Question: I have a model, and in that model I have 2 enumerable items of another model. Like so:
'''
public class InvoiceModel
{
public int? InvoiceId { get; set; }
public IEnumerable<ItemModel> Items { get; set; }
public IEnumerable<ItemModel> AvailableItems { get; set; )
public decimal? SubTotal { get; set; }
public decimal? Discounts { get; set; }
public decimal? Taxes { get; set; }
public decimal? Total { get; set; }
}
'''
the ItemModel looks like so:
'''
public class ItemModel
{
public int? Id { get; set; }
public decimal? Amount { get; set; }
public string Name { get; set; }
public string Description { get; set; }
public decimal? UnitCost { get; set; }
public int? Quantity { get; set; }
}
'''
Now in the view, the user is creating an invoice, adding Item models (Items) to the invoice based on AvailableItems in a view that looks like a table.
So we have a table, where each row represent's items added to the invoice. The last row has a drop down list for selection populated by AvailableItems to dynamically add the item they choose from the drop down list to the bottom of the table just before the last row that has the selection for a new item. It also adds the items to the Items property of the model. Except I don't know how to achieve this or where to even start asking.
I have a mock up of what the table is supposed to look like:

Any help would be greatly appreciated!
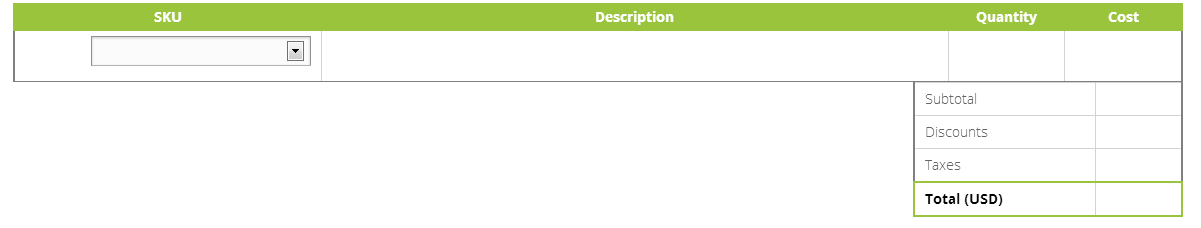
Answer: On the Models side, you're going to need something like this on ItemModel:
'''
public int? InvoiceId { get; set; }
public int? AvailableInvoiceId { get; set; }
'''
Or you will have mapping issues since the IEnumerable won't know how to link to ItemModel.
However to be honest I think a few design smells have crept in:
1) A list of AvailableItems is a curious thing to attach to an invoice, are you sure this shouldn't be a separate table/model? The InvoiceId/AvailableInvoiceId really should be required fields, which won't be possible if you try to stuff two things into the same table.
2) Primary keys should not be nullable!
3) I have generally seen navigation properties implemented as ICollection<> rather than IEnumerable<> - you may have issues with this.
Understandable if this is just a mockup of course.